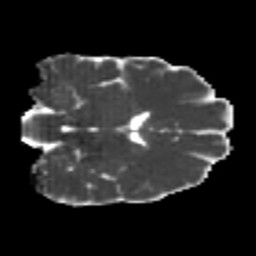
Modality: MD
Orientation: coronal
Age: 22
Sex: male
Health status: healthy
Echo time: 0.074 s